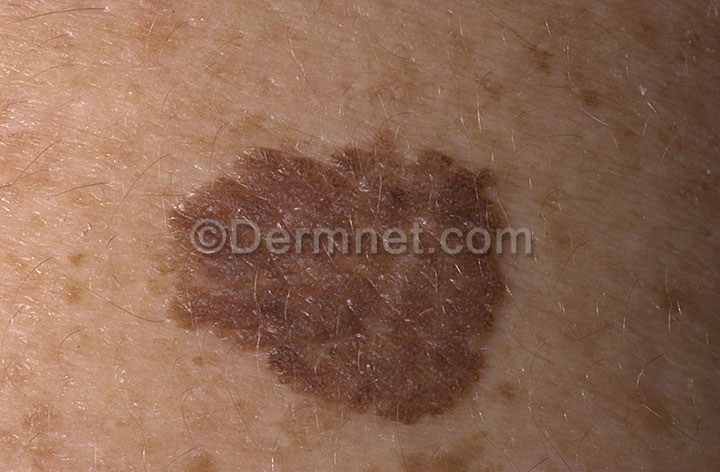
Disease: Melanoma Skin Cancer Nevi and Moles